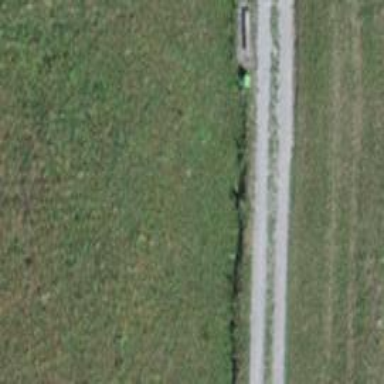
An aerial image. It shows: Brown bench.